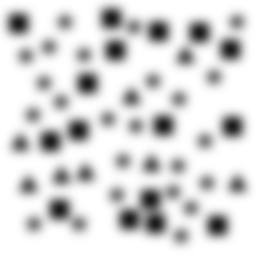
Squares: 16
Triangles: 8
Stars: 24
Total shapes: 48